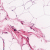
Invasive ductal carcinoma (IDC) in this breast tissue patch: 0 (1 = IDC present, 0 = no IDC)